Question: I created a concern to encapsulate the logic to upload images for some resources of my application, let's say for example that there's an image associated with each course, and the same for every user.
'''
module Picturable
extend ActiveSupport::Concern
included do
PATH_IMAGE = File.join Rails.root,"public","#{table_name}_imgs"
after_save :save_image
end
def photo=(file)
unless file.blank?
@file = file
self.extension = file.original_filename.split(".").last.downcase
end
end
def path_image
File.join PATH_IMAGE, "#{self.id}.#{self.extension}"
end
def path_img
"/#{self.class.table_name}_imgs/#{self.id}.#{self.extension}"
end
def has_image?
File.exists? path_image
end
private
def save_image
unless @file.nil?
FileUtils.mkdir_p PATH_IMAGE
File.open(path_image, "wb") do |f|
f.write(@file.read)
end
@file =nil
end
end
end
'''
I have edited the code because some of the methods were in spanish, the concern works as expected but the problem is with the variable, I haven't been able to understand how the value changes, sometimes it gets the value of users, sometimes the value of courses, but of course sometimes I get errors because the framework search the image of users in the folder of courses and vice versa.
The way I'm including the Concern looks as follow:
'''
class Course < ActiveRecord::Base
include Picturable
end
'''
I want to include the concern in each model that is going to have in image associated, but I need to save the images in different folders representing each one of the resources, let's say that users images should be saved in users_imgs folder, and courses's images should be saved in courses_imgs and so on.
Any clue in what am I doing wrong or if my approach is the wrong one.
Here is the error explained with the rails console:

Thanks
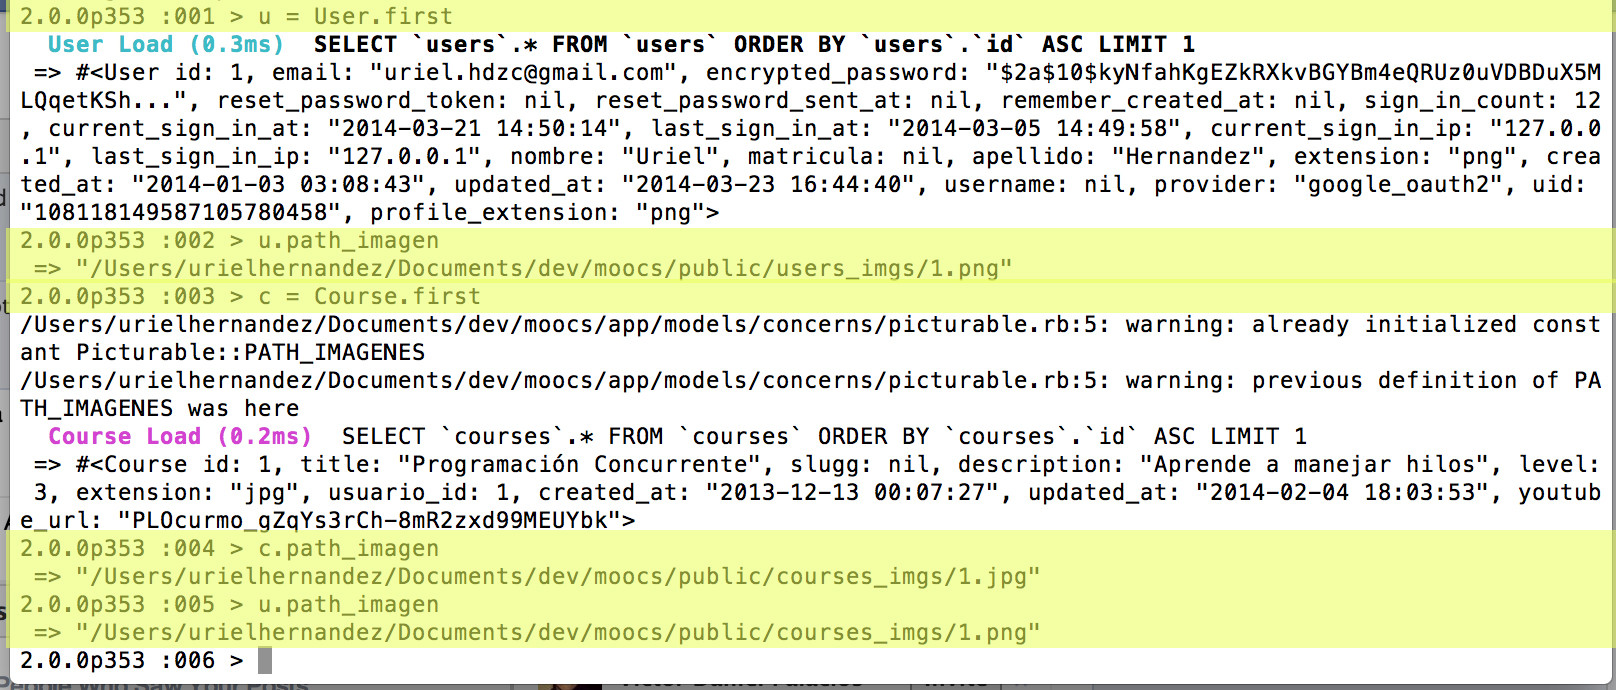
Answer: The problem is that your constant within the 'included' block is being overwritten. You can get around this by using a method instead of a constant. Here's an example where I've defined a method called 'image_root_path' which replaces the constant.
'''
module Picturable
extend ActiveSupport::Concern
included do
after_save :save_image
end
def image_root_path
File.join Rails.root,"public","#{self.class.table_name}_imgs"
end
def path_image
File.join image_root_path, "#{self.id}.#{self.extension}"
end
# ...
private
def save_image
unless @file.nil?
FileUtils.mkdir_p image_root_path
File.open(path_image, "wb") do |f|
f.write(@file.read)
end
@file =nil
end
end
end
'''